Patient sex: F
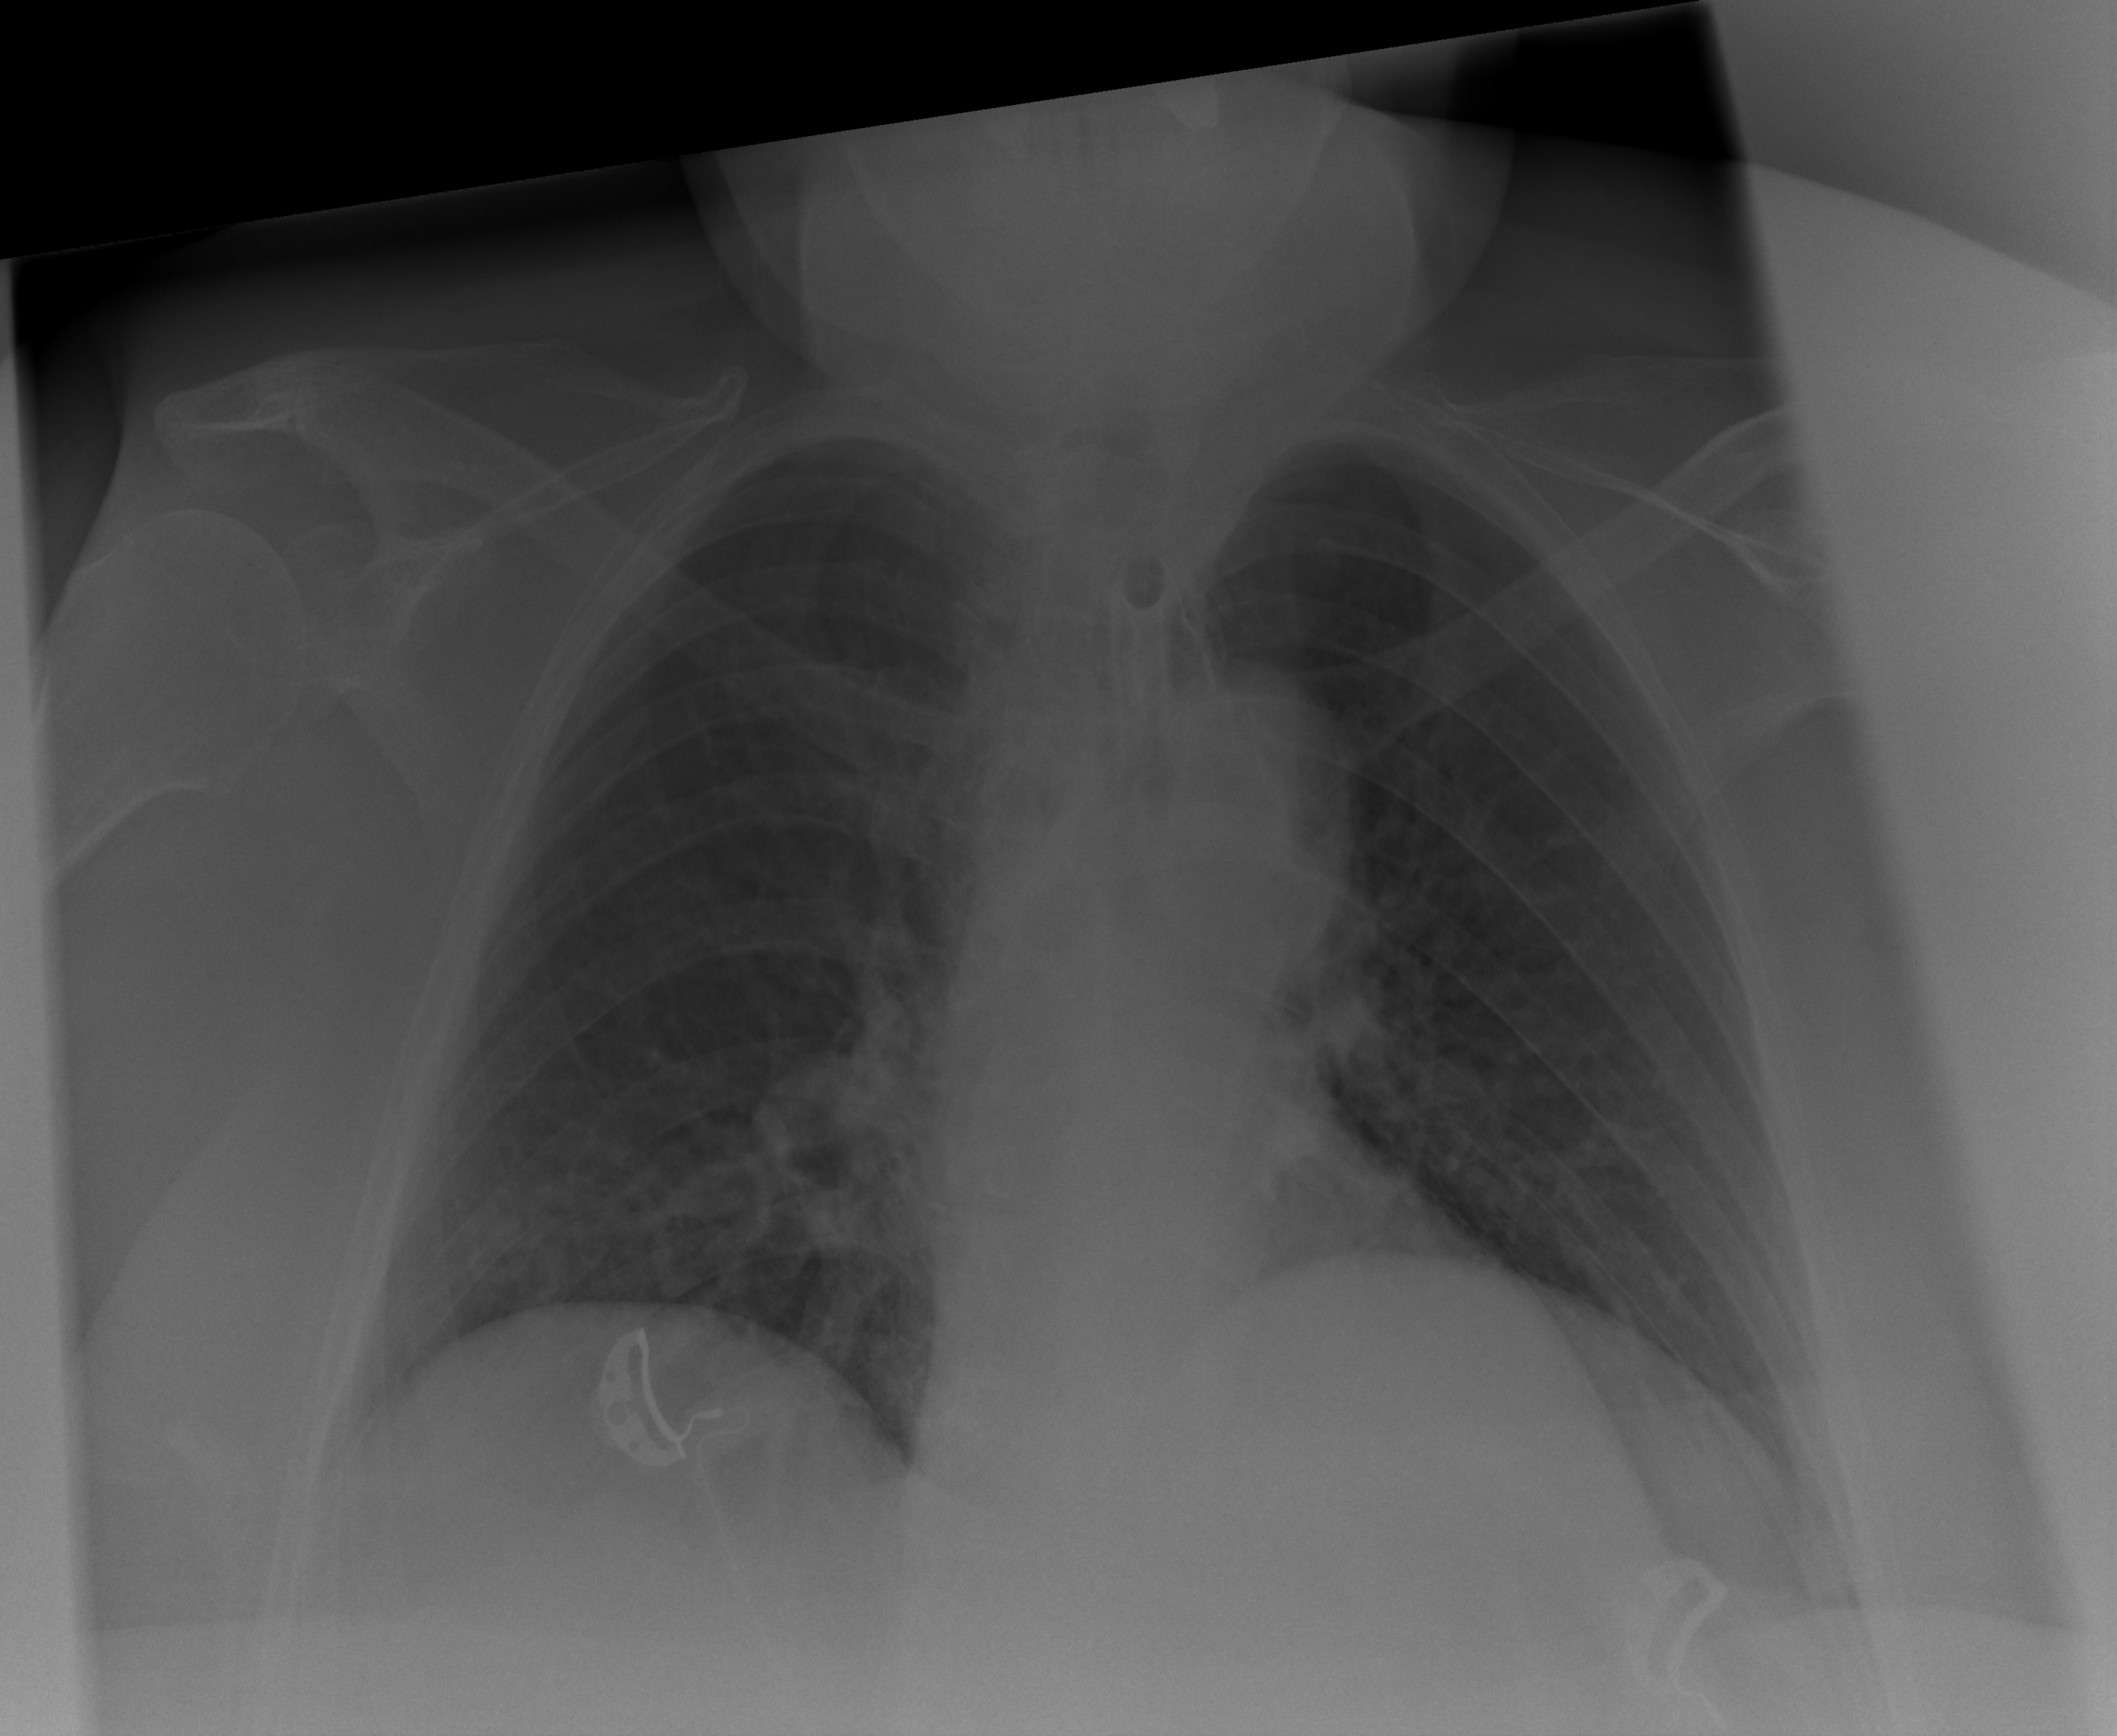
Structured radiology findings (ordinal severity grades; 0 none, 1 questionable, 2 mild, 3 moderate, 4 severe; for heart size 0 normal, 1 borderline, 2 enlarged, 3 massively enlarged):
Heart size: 0
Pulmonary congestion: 0
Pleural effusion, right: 0
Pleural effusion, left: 0
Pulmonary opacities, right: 2
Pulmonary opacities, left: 0
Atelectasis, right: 2
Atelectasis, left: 0